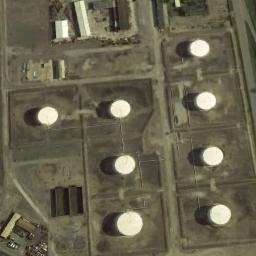
Label: storage tanks